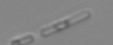
Label: Skeletonema